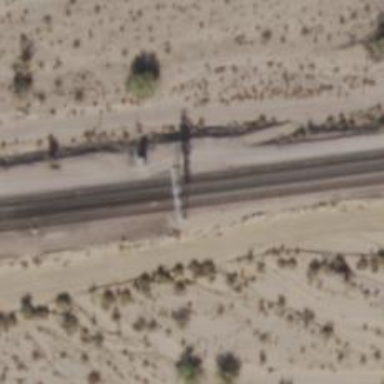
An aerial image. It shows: Railway signal.